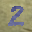
Label: 2